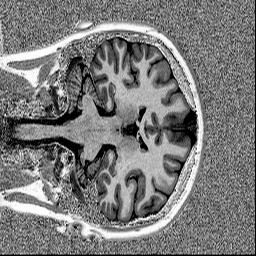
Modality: MP2RAGE
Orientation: coronal
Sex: female